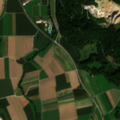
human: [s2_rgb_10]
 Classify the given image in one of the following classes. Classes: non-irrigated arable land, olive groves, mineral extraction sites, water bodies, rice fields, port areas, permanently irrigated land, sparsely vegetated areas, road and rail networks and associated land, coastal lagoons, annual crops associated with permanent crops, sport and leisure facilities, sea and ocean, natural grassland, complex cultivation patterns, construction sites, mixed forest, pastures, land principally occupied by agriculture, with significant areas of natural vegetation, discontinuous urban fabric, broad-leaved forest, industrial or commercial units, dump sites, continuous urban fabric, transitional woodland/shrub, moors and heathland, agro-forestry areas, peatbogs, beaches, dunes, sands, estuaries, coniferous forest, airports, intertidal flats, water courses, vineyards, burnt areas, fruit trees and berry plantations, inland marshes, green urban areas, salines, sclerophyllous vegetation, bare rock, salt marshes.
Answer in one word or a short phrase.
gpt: discontinuous urban fabric, non-irrigated arable land, mixed forest